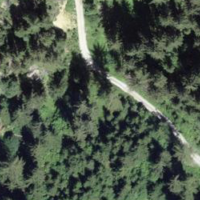
EUNIS habitat code: 43
Species observed at this site:
Capreolus capreolus